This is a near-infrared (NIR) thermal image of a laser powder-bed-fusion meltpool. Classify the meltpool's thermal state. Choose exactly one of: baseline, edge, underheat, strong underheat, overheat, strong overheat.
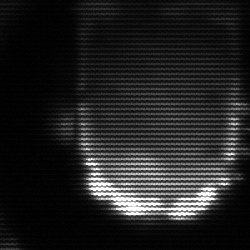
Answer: baseline